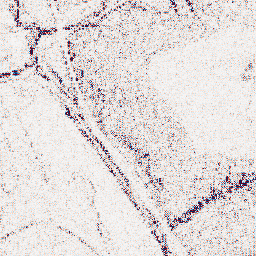
Category: wavelet
Decomposition family: wavelet_biorthogonal
Decomposition parameters: wavelet: bior2.4
level: 1
Upsampling method: fft_zeropad
Upsampling parameters: scale: 8
Upsampling scale: 8